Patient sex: F
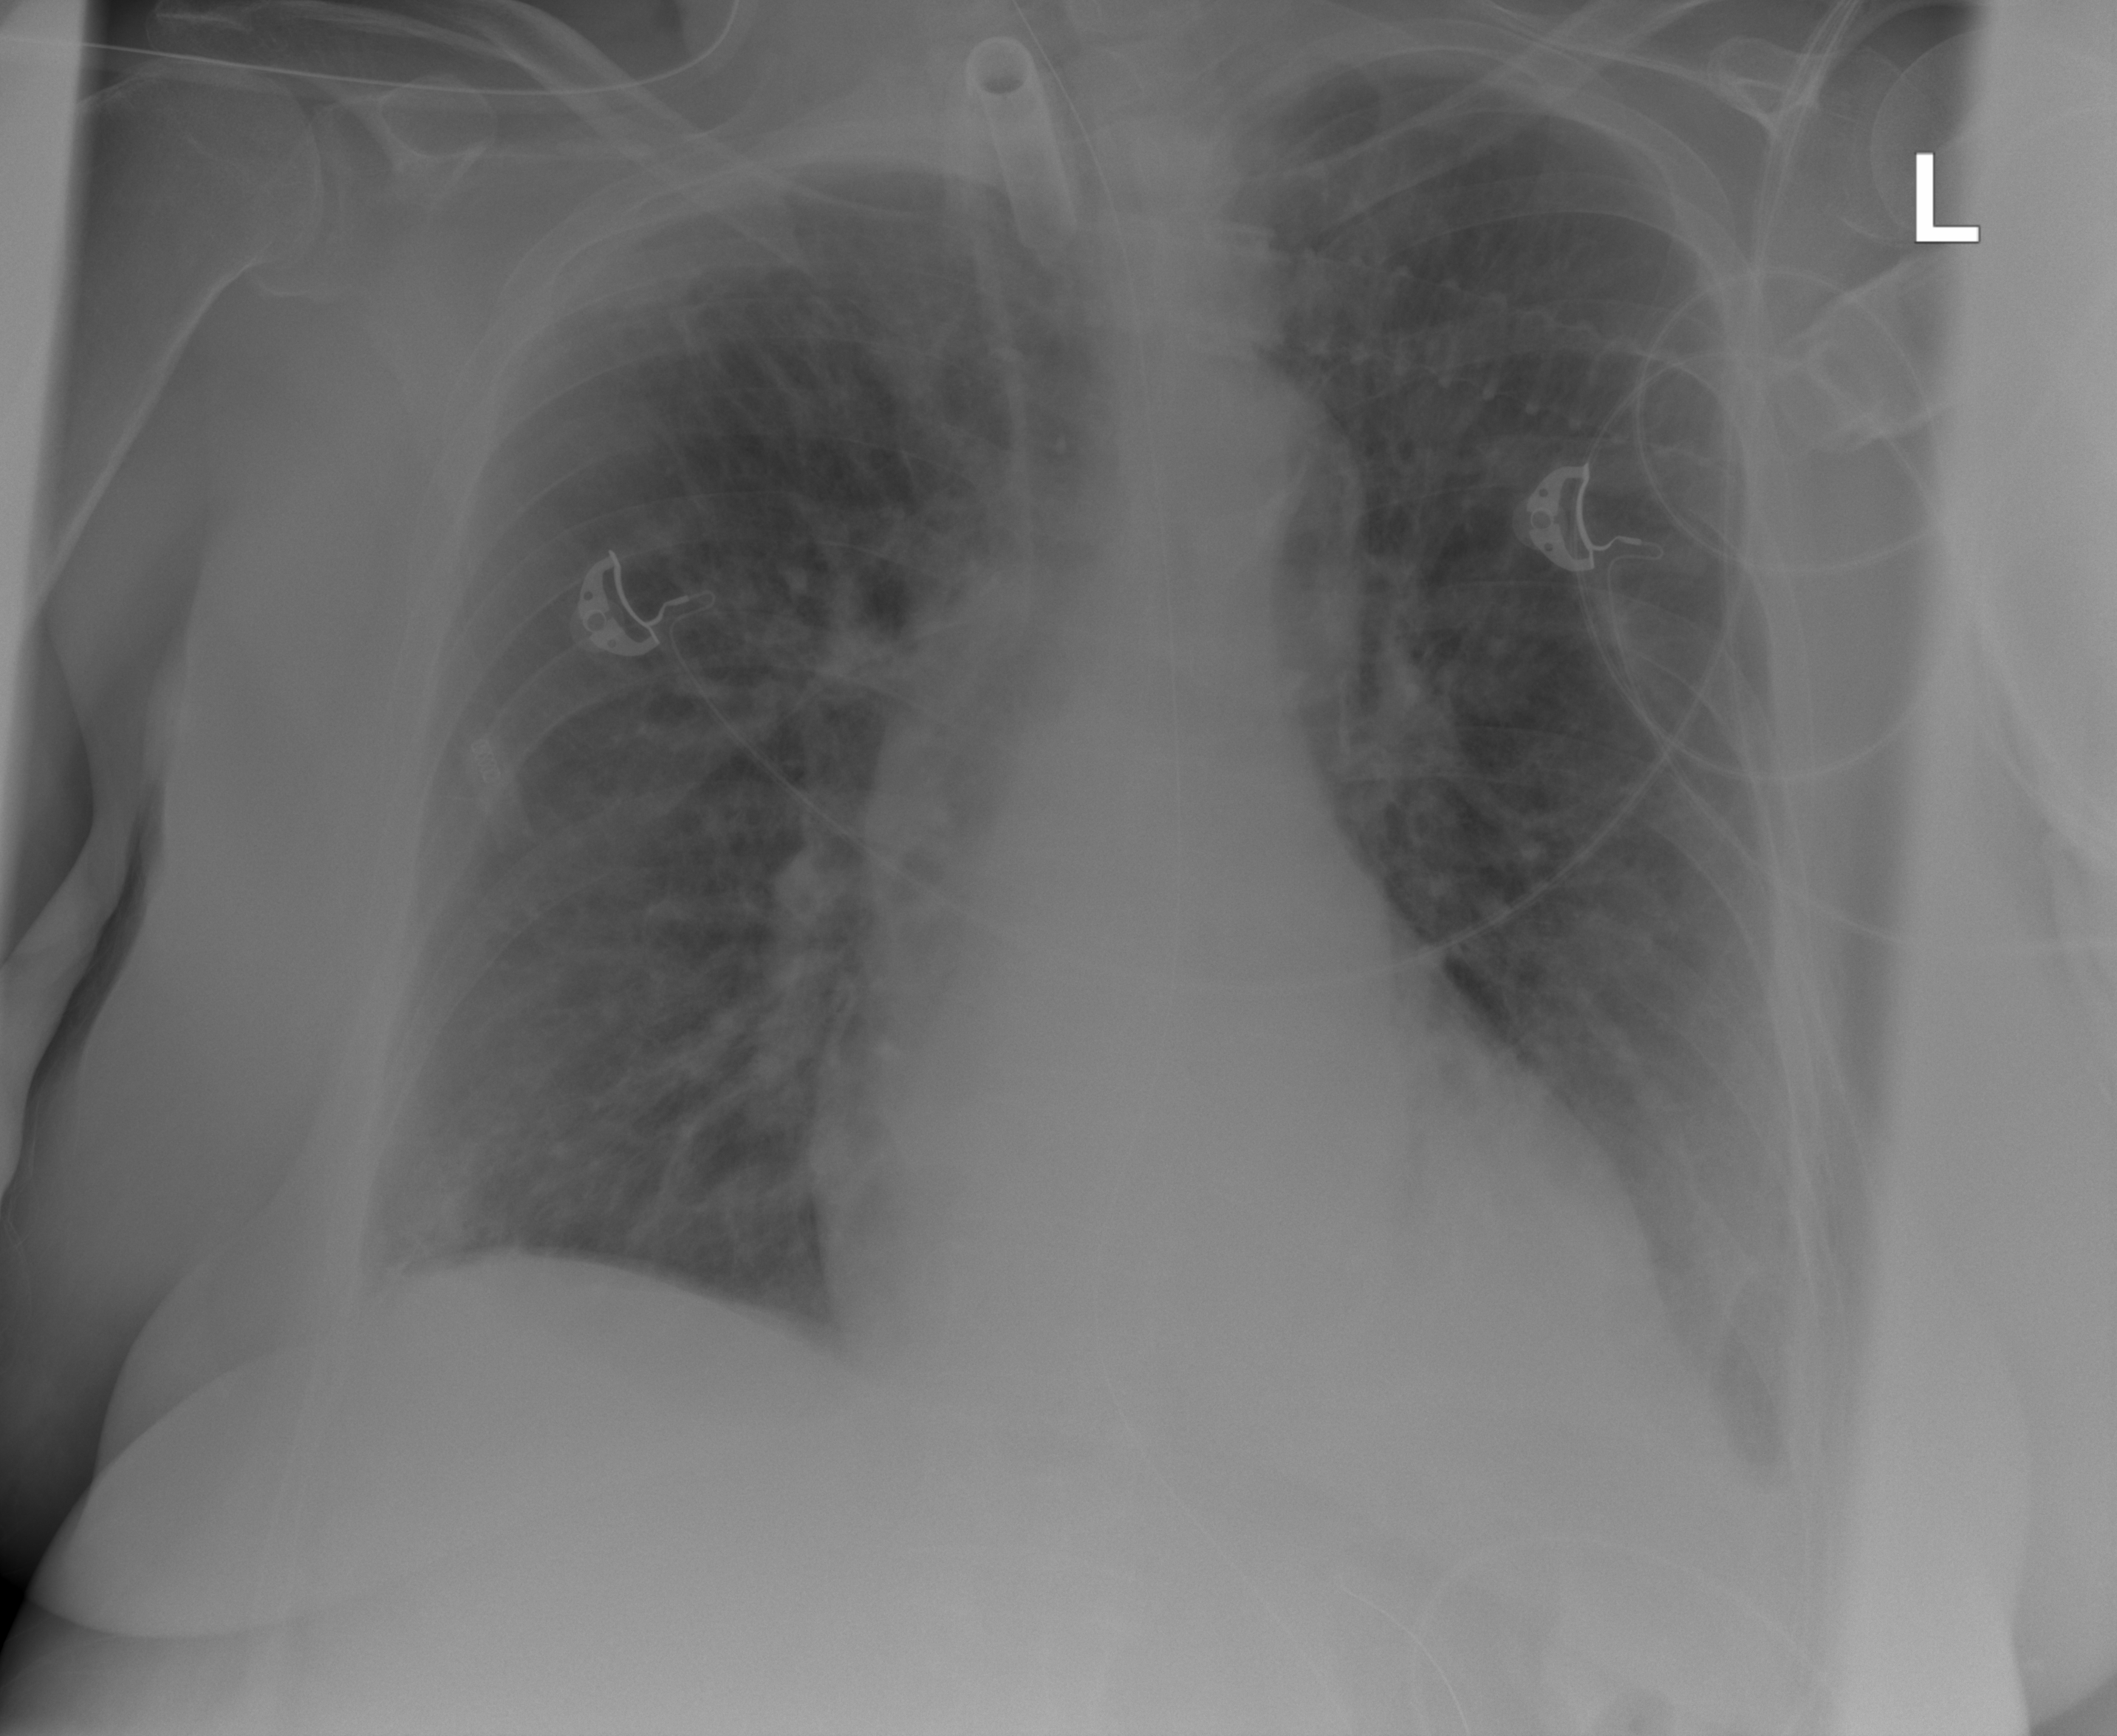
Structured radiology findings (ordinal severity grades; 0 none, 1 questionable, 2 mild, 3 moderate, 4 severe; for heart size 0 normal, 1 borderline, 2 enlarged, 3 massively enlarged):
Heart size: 0
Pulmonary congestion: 0
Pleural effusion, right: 0
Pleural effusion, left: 2
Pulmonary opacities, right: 0
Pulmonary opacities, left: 0
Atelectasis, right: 0
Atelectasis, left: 0